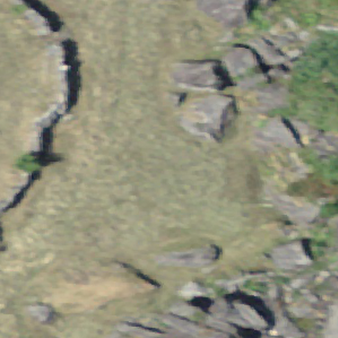
Label: bouldering_area